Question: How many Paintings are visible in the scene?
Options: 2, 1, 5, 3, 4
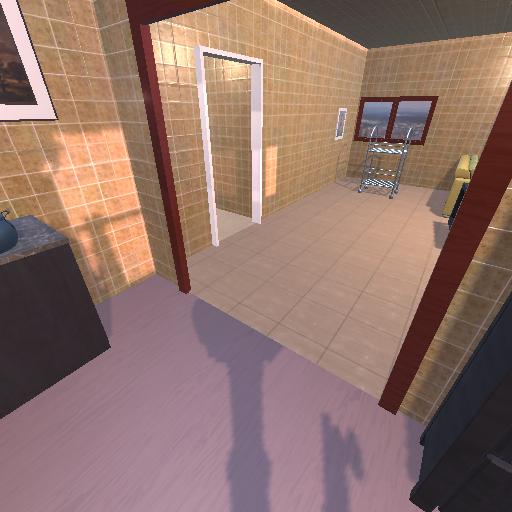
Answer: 2